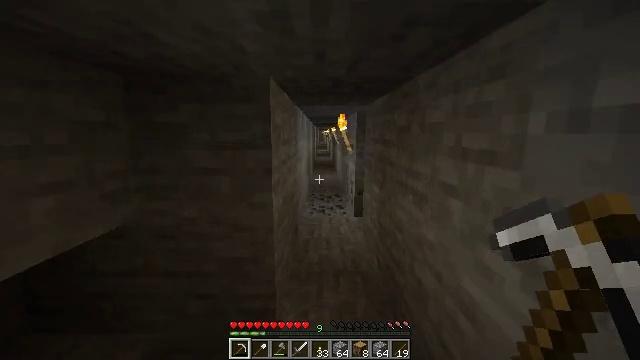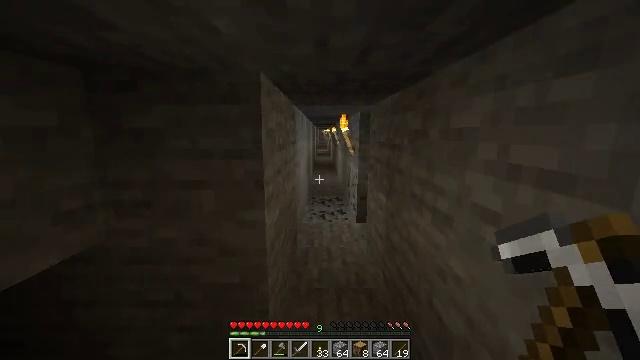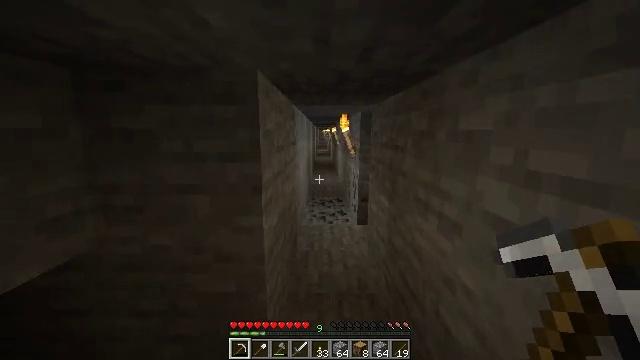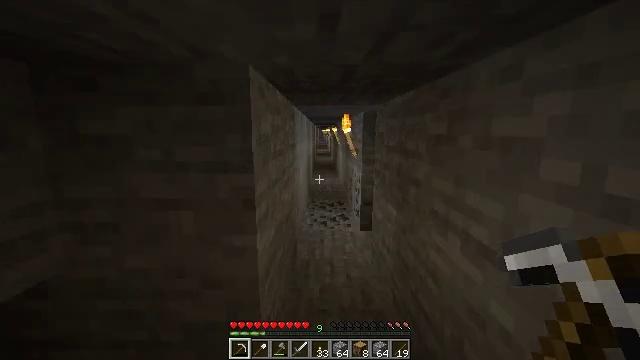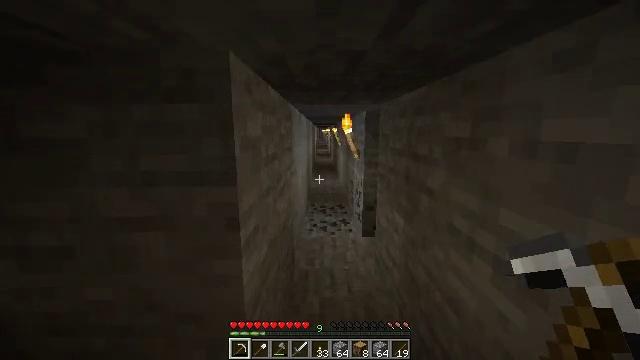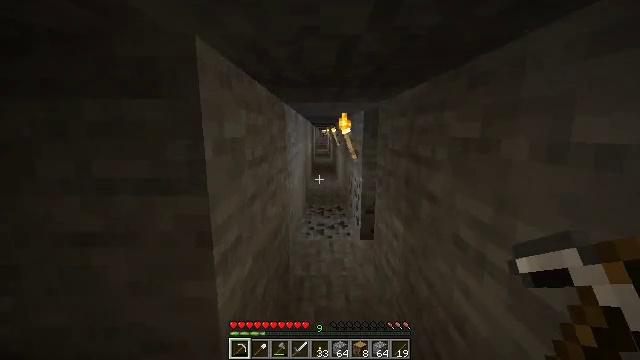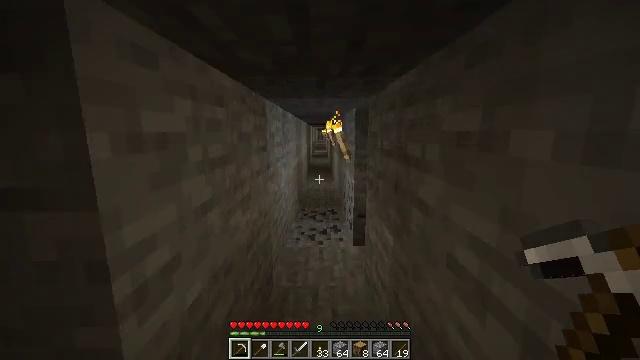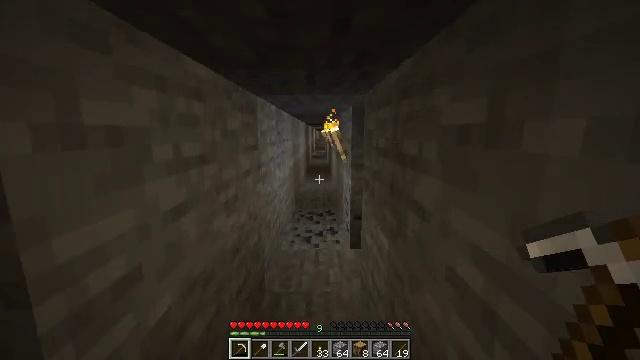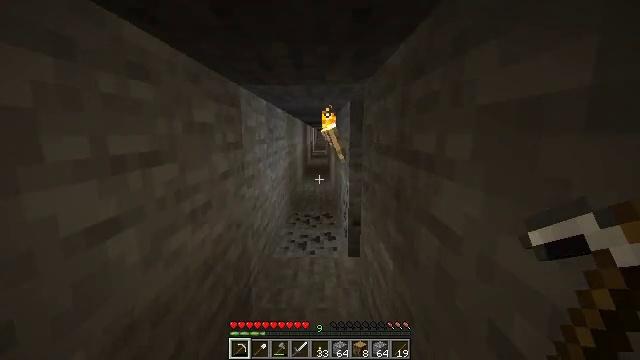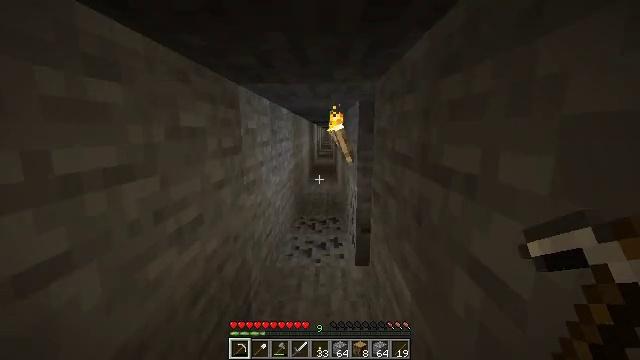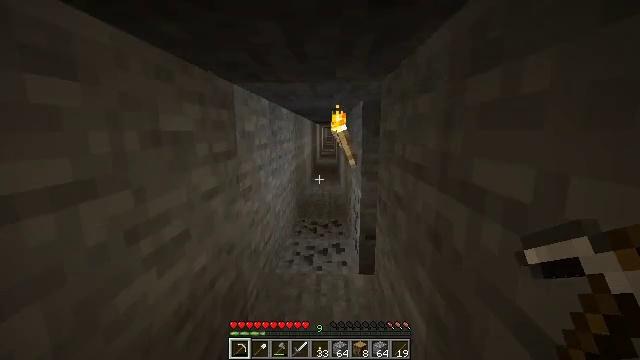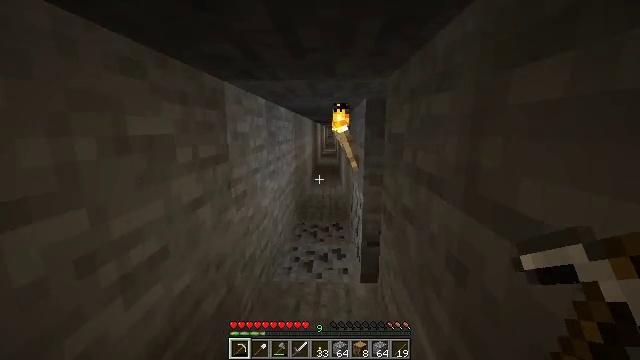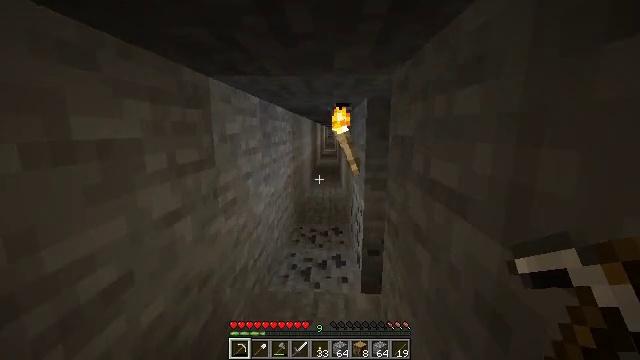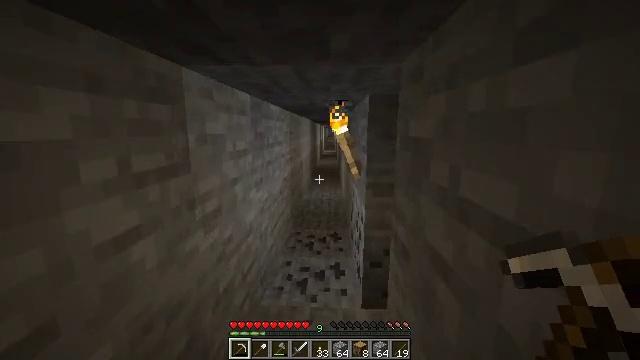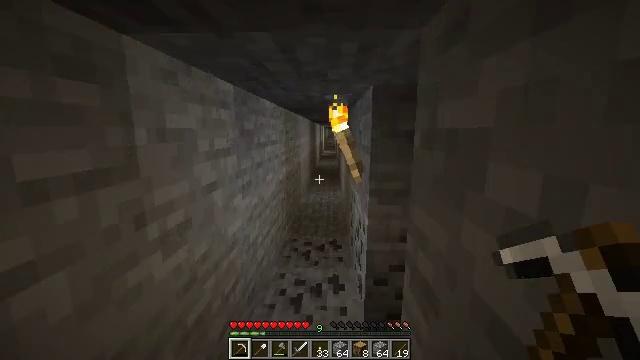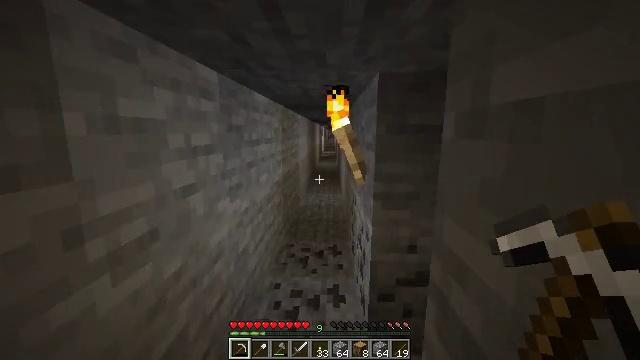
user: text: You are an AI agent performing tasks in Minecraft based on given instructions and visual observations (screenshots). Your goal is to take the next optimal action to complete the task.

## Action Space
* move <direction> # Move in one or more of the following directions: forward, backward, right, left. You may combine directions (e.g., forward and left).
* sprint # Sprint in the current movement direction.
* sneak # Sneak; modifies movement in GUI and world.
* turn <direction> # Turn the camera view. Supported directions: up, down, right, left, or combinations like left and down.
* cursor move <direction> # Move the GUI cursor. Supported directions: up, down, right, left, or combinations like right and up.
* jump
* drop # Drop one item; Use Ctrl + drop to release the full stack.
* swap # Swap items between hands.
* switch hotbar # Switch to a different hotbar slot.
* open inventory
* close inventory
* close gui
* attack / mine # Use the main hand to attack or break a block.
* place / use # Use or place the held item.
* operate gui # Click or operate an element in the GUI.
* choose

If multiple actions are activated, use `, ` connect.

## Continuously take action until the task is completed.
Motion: motion action
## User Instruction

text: Remove a lapis lazuli from the inventory.
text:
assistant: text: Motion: move forward, sprint
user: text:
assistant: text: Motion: move forward, sprint
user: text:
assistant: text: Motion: move forward, sprint
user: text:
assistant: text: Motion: move forward and move right, sprint
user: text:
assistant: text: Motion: move forward and move right, sprint
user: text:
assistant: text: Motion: move forward and move right, sprint
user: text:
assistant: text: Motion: move forward, sprint
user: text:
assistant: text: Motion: move forward, sprint
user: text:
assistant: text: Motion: move forward, sprint, turn left
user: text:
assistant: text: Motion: move forward, sprint
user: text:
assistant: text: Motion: move forward, sprint
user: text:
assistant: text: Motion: move forward, sprint
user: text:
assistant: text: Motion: move forward, sprint
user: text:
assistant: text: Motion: move forward, sprint
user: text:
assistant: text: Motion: move forward, sprint
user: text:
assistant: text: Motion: move forward, sprint
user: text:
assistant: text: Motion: move forward, sprint
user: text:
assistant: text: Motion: move forward, sprint
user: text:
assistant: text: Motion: move forward, sprint
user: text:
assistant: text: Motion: move forward, sprint
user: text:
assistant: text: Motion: move forward, sprint
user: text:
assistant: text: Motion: move forward, sprint
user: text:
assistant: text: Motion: move forward and move left, sprint
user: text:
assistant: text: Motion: move forward and move left, sprint
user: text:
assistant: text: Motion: move forward and move left, sprint
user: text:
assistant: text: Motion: move forward and move left, sprint
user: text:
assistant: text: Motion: move forward, sprint, turn right
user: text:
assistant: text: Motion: move forward, sprint
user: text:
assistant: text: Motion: move forward, sprint
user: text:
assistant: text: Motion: move forward, sprint